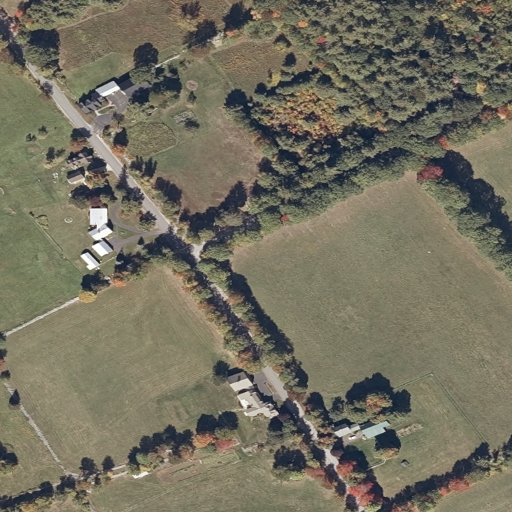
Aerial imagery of ridge(s) in Maine named Upper Ridge containing pasture, mixed forest, low intensity development, open development, and medium intensity development